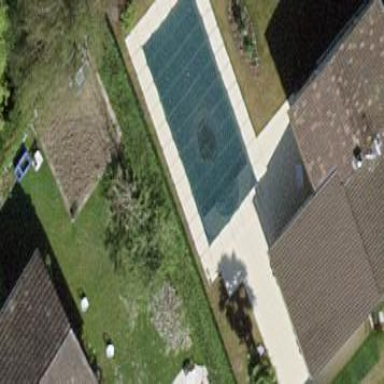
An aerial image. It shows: Swimming pool located in leisure land.